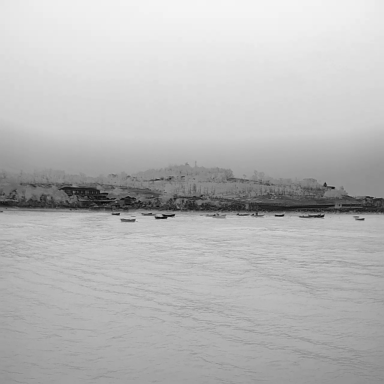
There are 13 bulk_carriers in the infrared image.